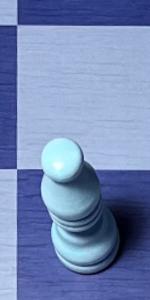
Label: Bishop_White